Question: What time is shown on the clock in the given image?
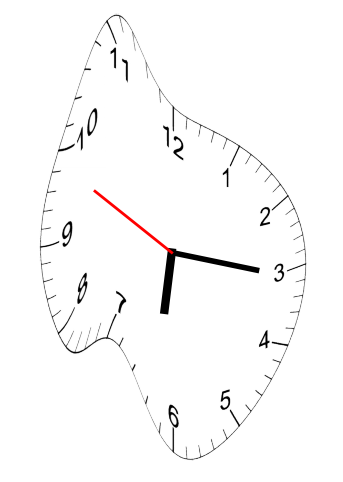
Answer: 06:15:49